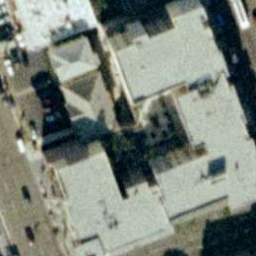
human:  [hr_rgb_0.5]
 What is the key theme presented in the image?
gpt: buildings